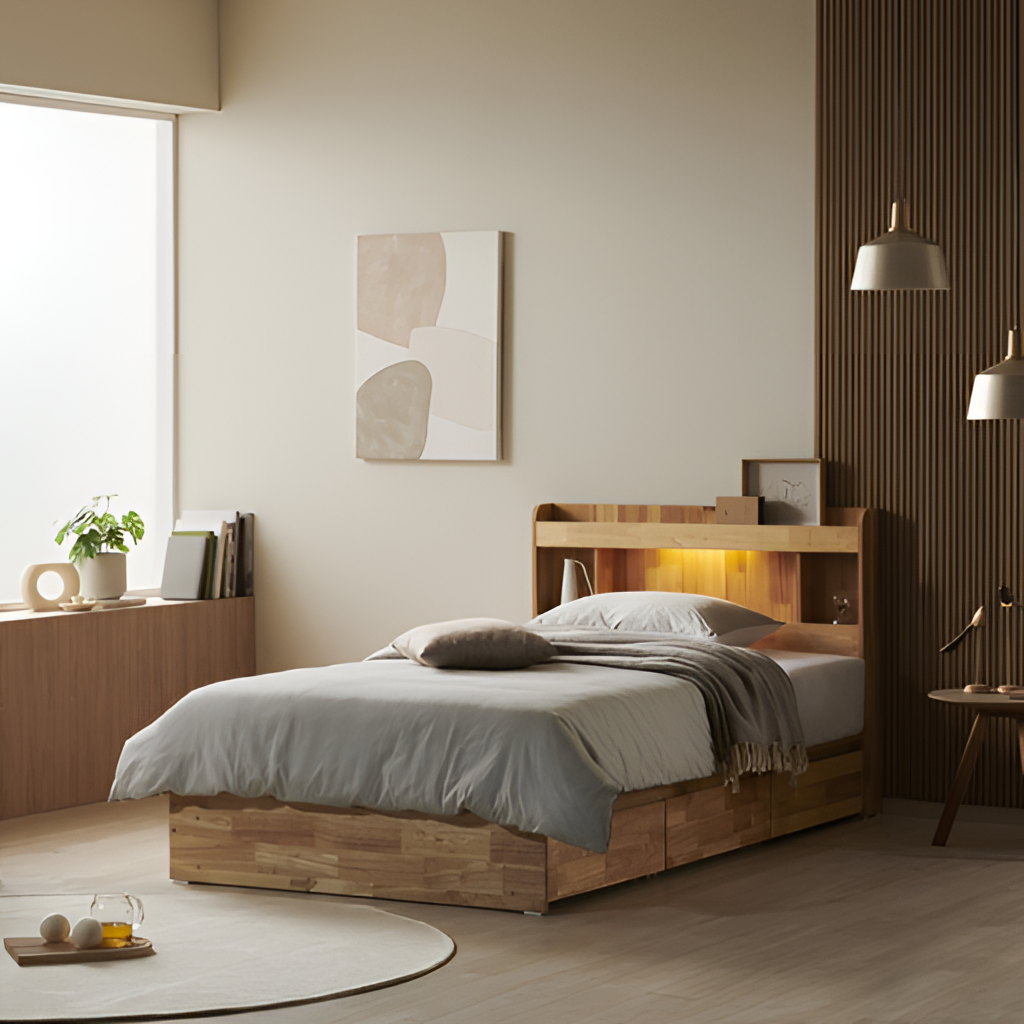
bedroom, wood wood backlit headboard bed, paint wallpaper, with solid pattern, wood flooring, with plank pattern, contemporary